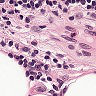
Metastatic tissue present: no